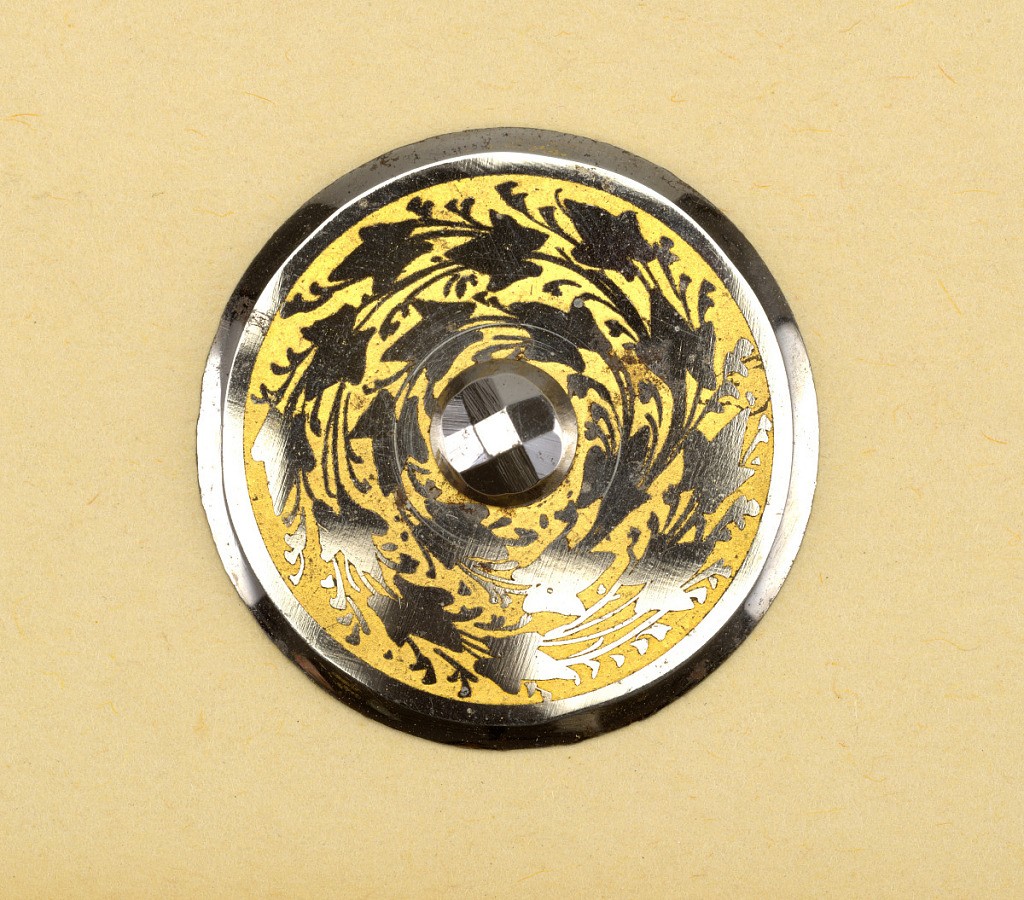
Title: Button
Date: ca. 1801–50
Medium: Steel
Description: Flat, circular button with beveled edges; in the center, a facetted steel boss; surrounded by ivy leaves, in steel, against, a yellow ground.

Component -b is on card 2